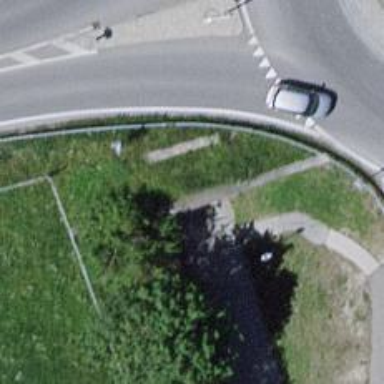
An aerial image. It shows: Asphalt track tunnel with grade1 tracktype.